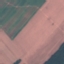
Land use / land cover: AnnualCrop